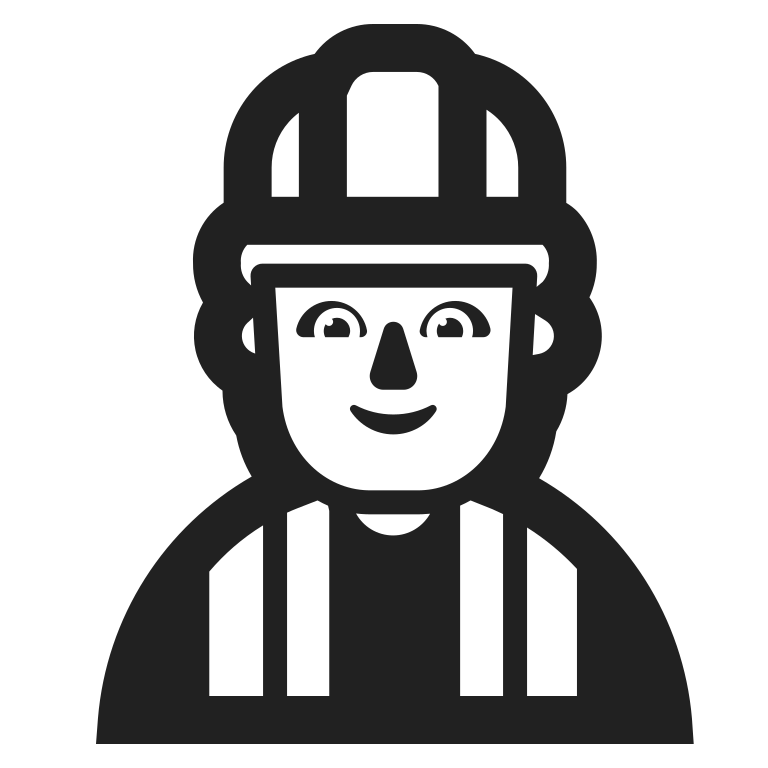
construction worker high contrast default